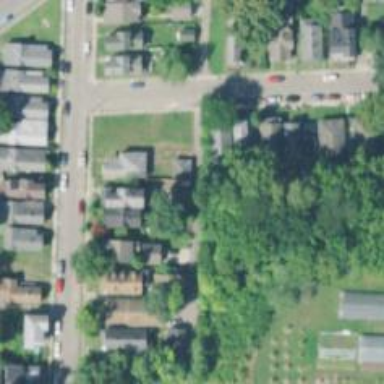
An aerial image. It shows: Alley classified as service road.